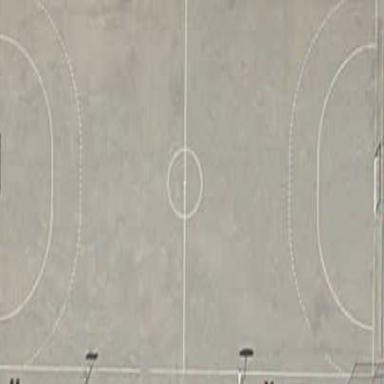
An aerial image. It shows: Soccer pitch designated for leisure and sports activities.